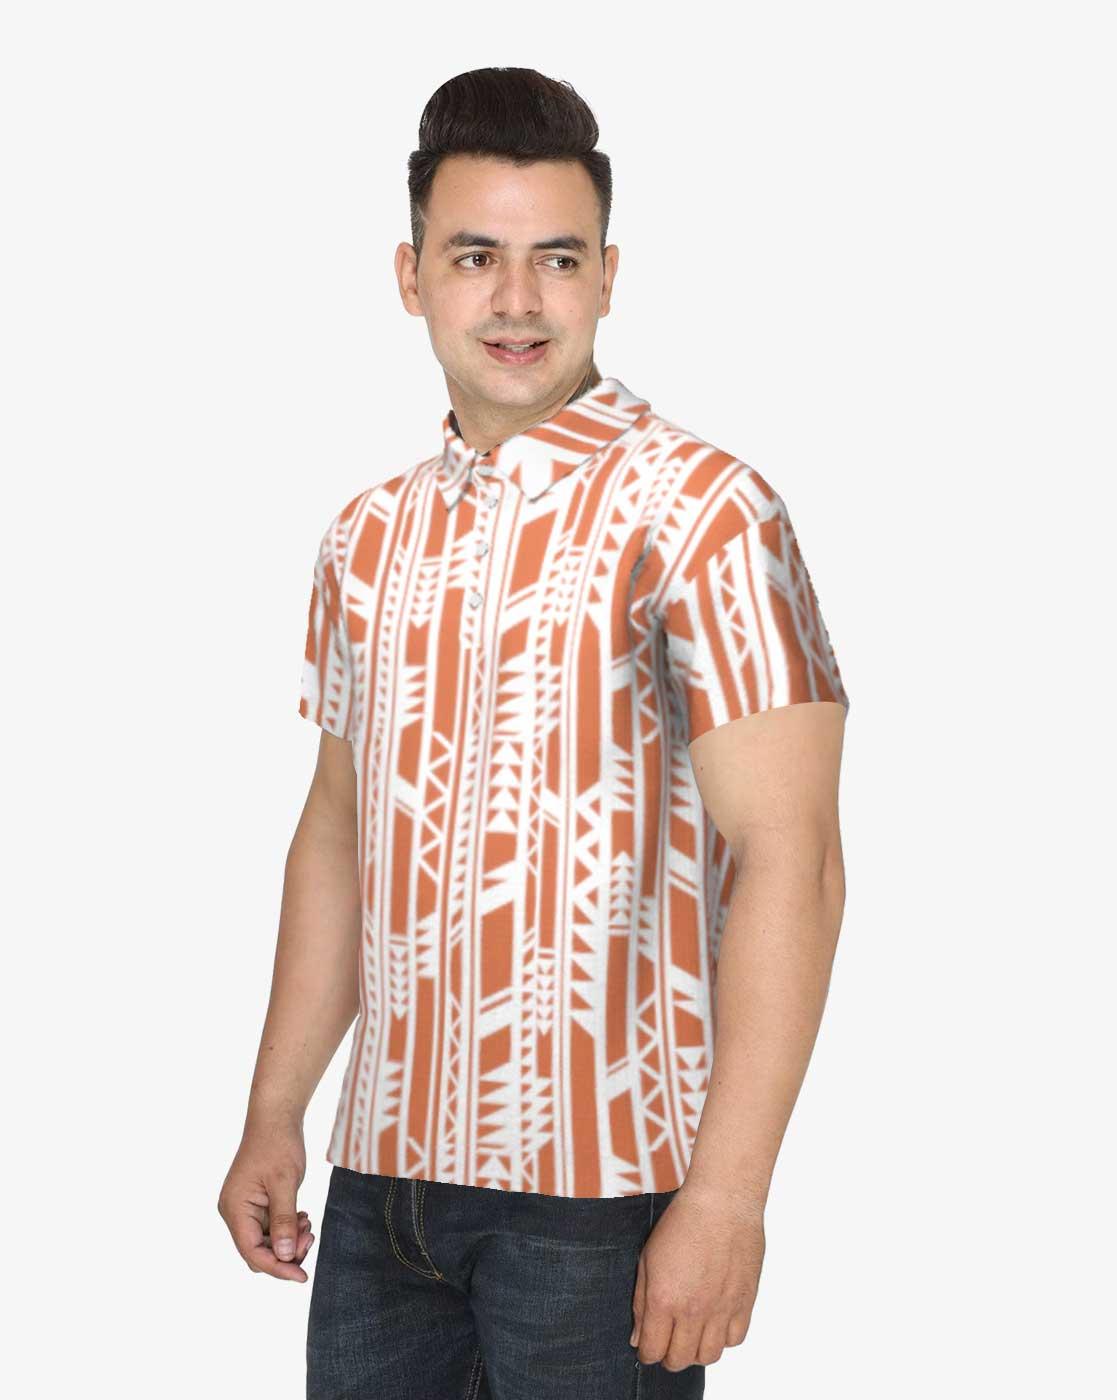
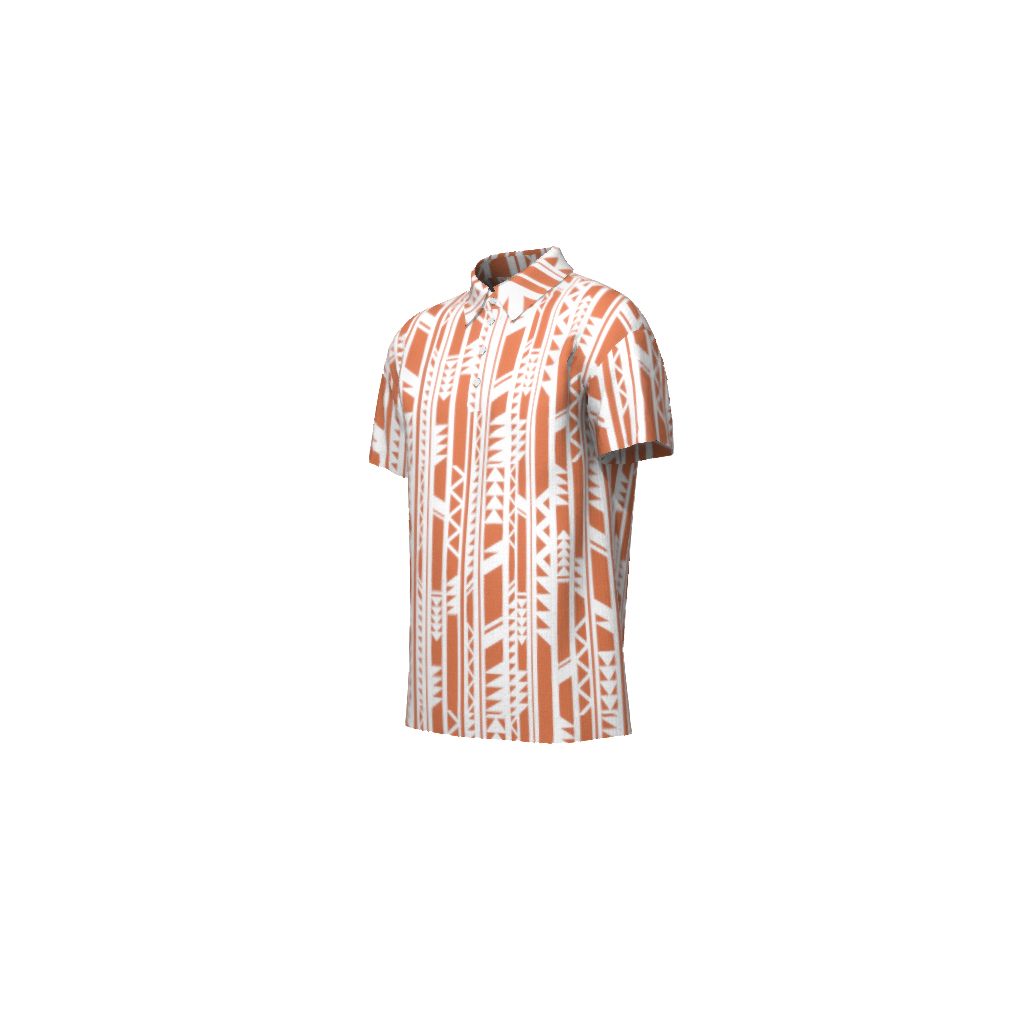
Clothing description: orange taupe tribal print polo shirt